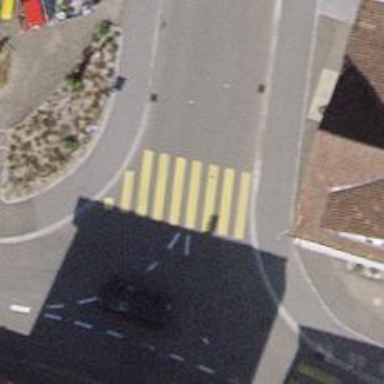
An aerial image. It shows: Zebra crossing on the road.